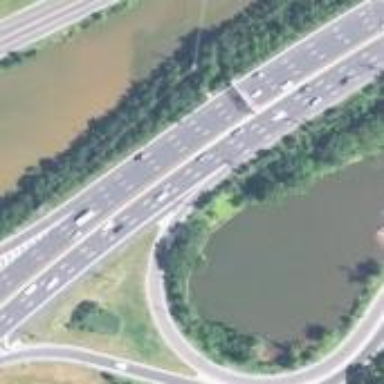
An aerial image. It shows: Motorway junction.